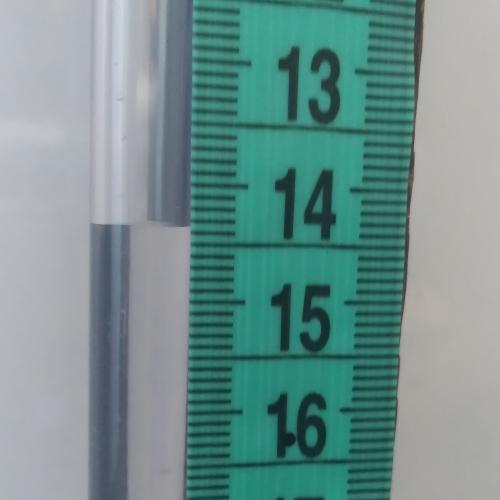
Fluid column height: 14.4 cm